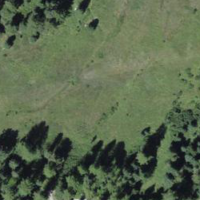
EUNIS habitat code: 26
Species observed at this site:
Rumex alpinus
Boloria titania